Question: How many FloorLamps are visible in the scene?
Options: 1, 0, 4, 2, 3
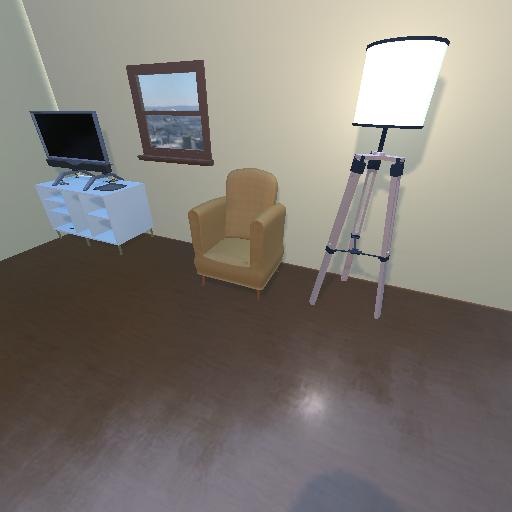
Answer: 1